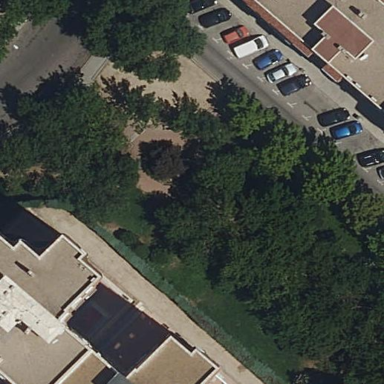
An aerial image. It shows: Park.